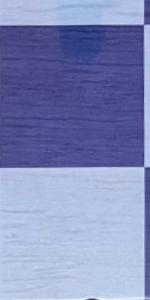
Label: Empty